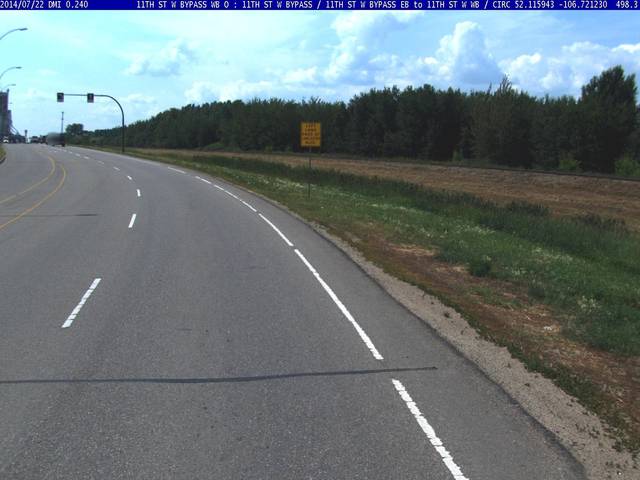
Region: Canada
Coordinates: 52.116, -106.721